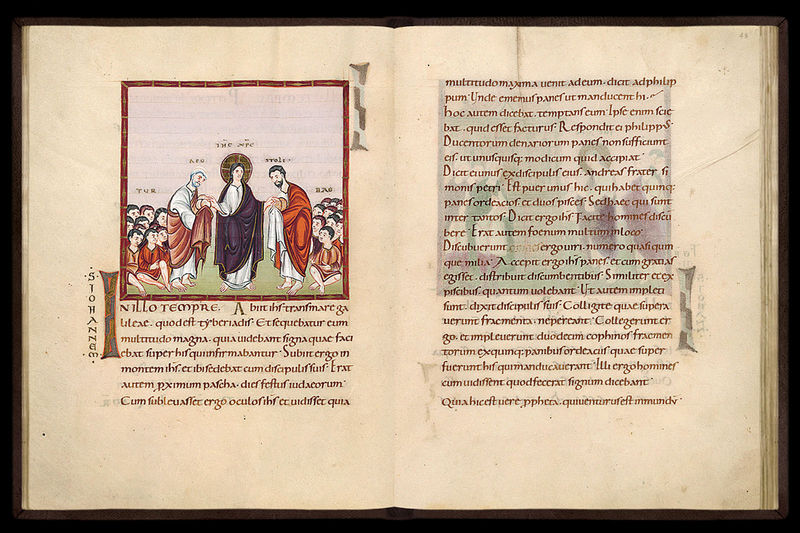
Titel: Egbert- Codex (Codex Egberti)
Institution: Trier, Stadtbibliothek/Stadtarchiv
Schlagwörter: gott, hand, umhang, menschen, sitzen, zeichnung, rot, alt, bart, bibel, rahmen, stehen, bild, kirche, gewand, schrift, zuschauer, lila, violett, buch, illustration, text, buchstaben, beten, namen, buchseite, pergament, heiligenschein, christus, jesus, christlich, gebunden, heilige, jünger, heilig, maria, christentum, handschrift, latein, lateinisch, apostel, alr, bibek, heiliger schein, nillo tempre